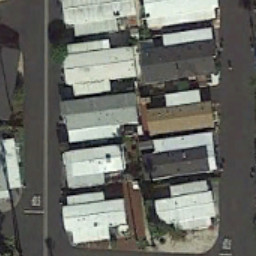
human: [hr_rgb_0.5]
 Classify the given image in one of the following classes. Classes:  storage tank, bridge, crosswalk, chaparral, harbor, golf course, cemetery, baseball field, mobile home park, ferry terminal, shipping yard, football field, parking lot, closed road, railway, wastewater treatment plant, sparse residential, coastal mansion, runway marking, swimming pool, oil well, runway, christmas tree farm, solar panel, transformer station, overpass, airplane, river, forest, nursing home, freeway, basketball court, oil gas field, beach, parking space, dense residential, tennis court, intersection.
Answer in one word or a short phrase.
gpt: mobile home park